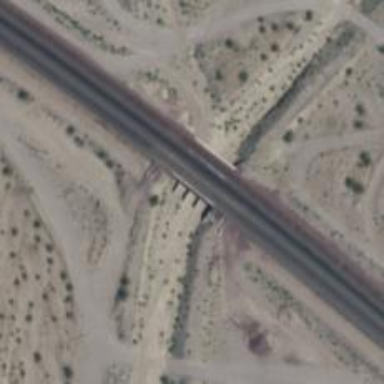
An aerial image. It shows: Railway bridge over siding rail service.